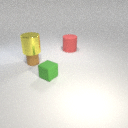
large red rubber cylinder behind small green rubber cube